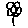
Label: flower